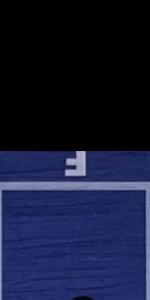
Label: Empty